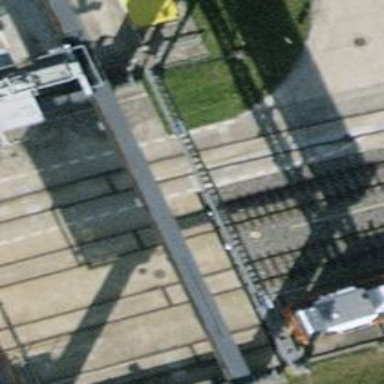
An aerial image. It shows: Railway spur service.